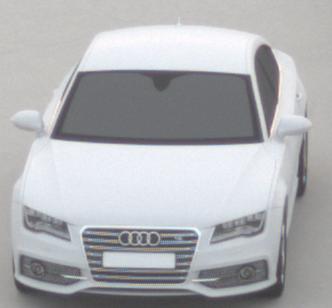
Make: Audi
Model: S7 Sportback cod
Detailed model: S7 (4G) Sportback
Model produced from: 2012/06
Model produced until: 2014/05
Doors: 5
Color: white
Road condition: dry road
Daytime: sunrise or sunset
Contrast: low contrast